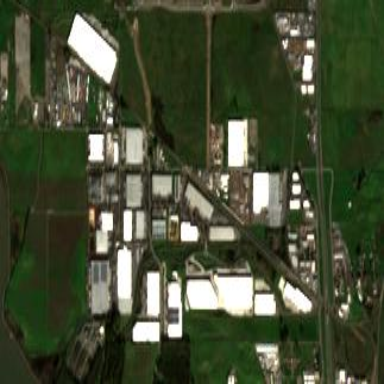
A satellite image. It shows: Industrial area.